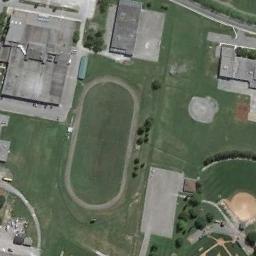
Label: ground_track_field